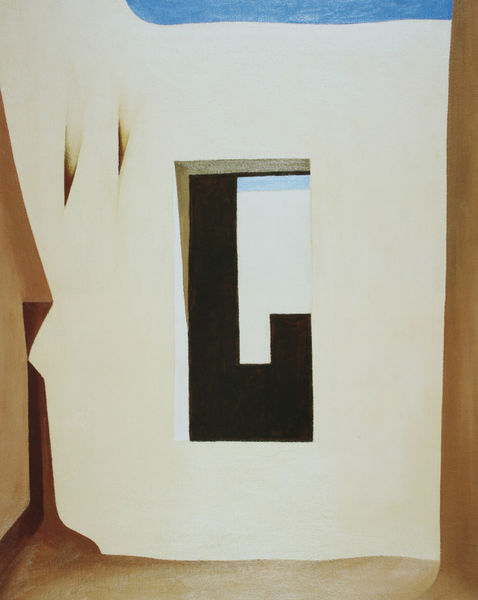
Titel: In the Patio I
Künstler: Georgia O'Keeffe
Standort: San Diego (California)
Institution: San Diego Museum of Art
Schlagwörter: blau, himmel, schatten, ocker, braun, fenster, grau, licht, raum, schwarz, tür, weiss, ausblick, beige, wand, abstrakt, wüste, abstraktion, durchblick, orient, geometrisch, öffnung, griechenland, o`keeffe